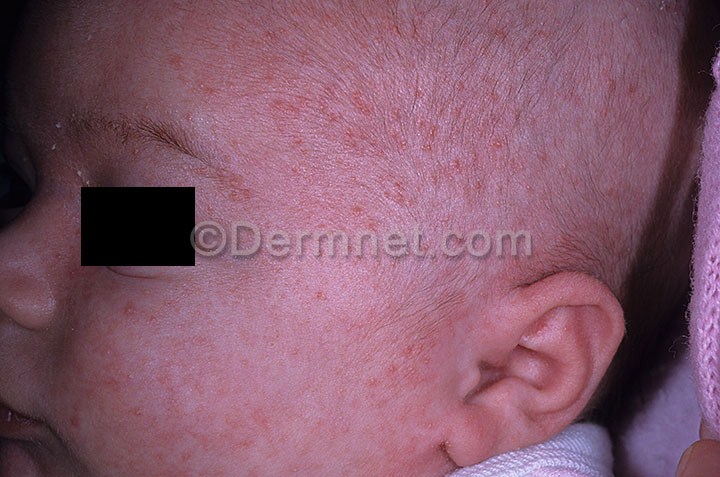
Disease: Atopic Dermatitis Photos